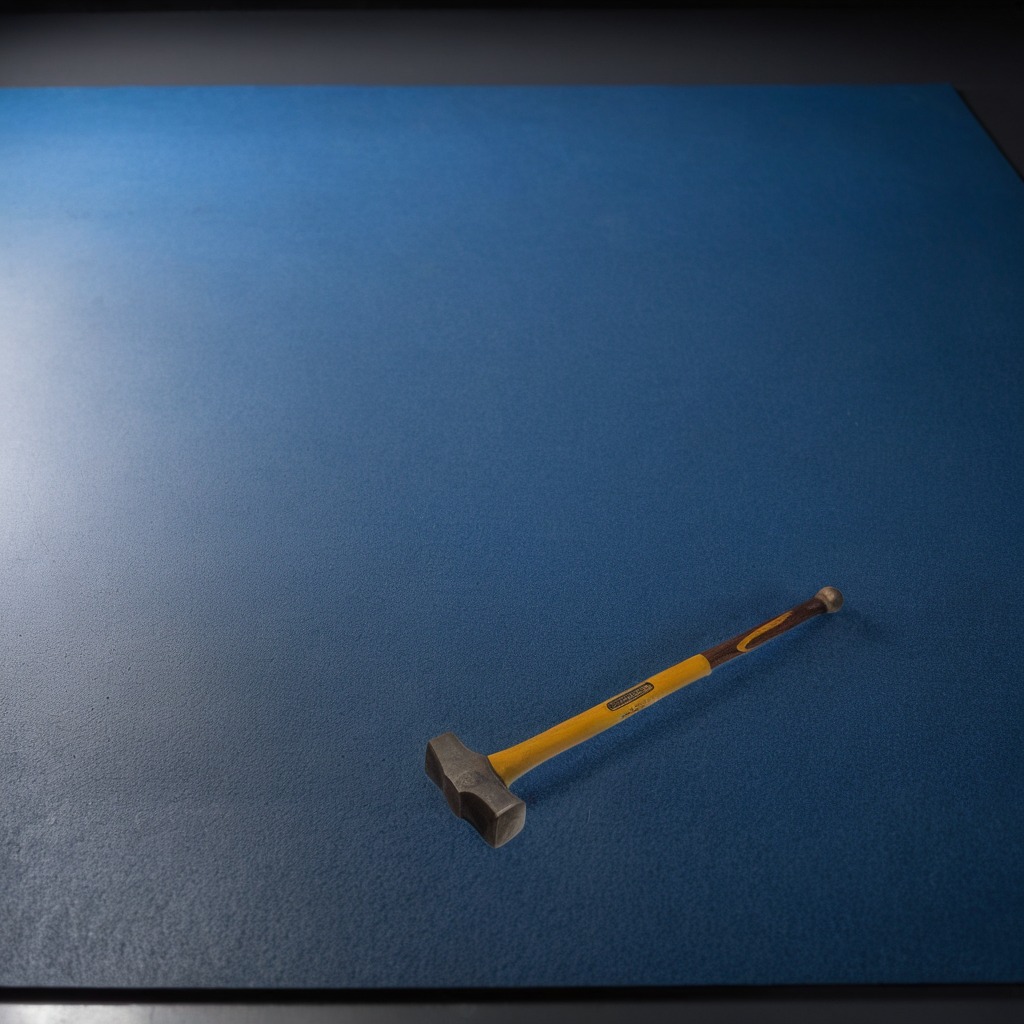
A hammer is lying on the granite tabletop.